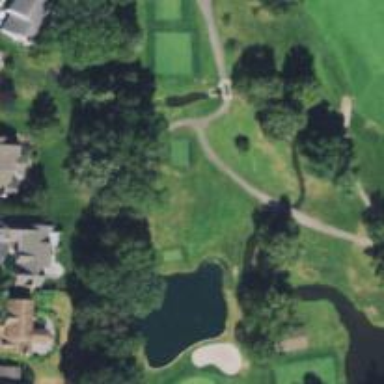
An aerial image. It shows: Path used for both walking and golf.